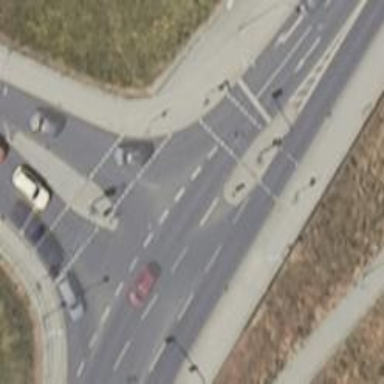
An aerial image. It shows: Crossing with traffic signals and central island.